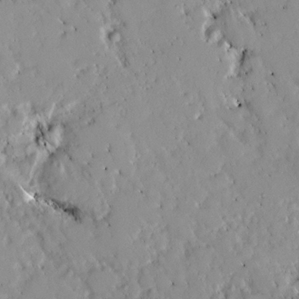
Label: non_frost